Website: slack
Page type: payment
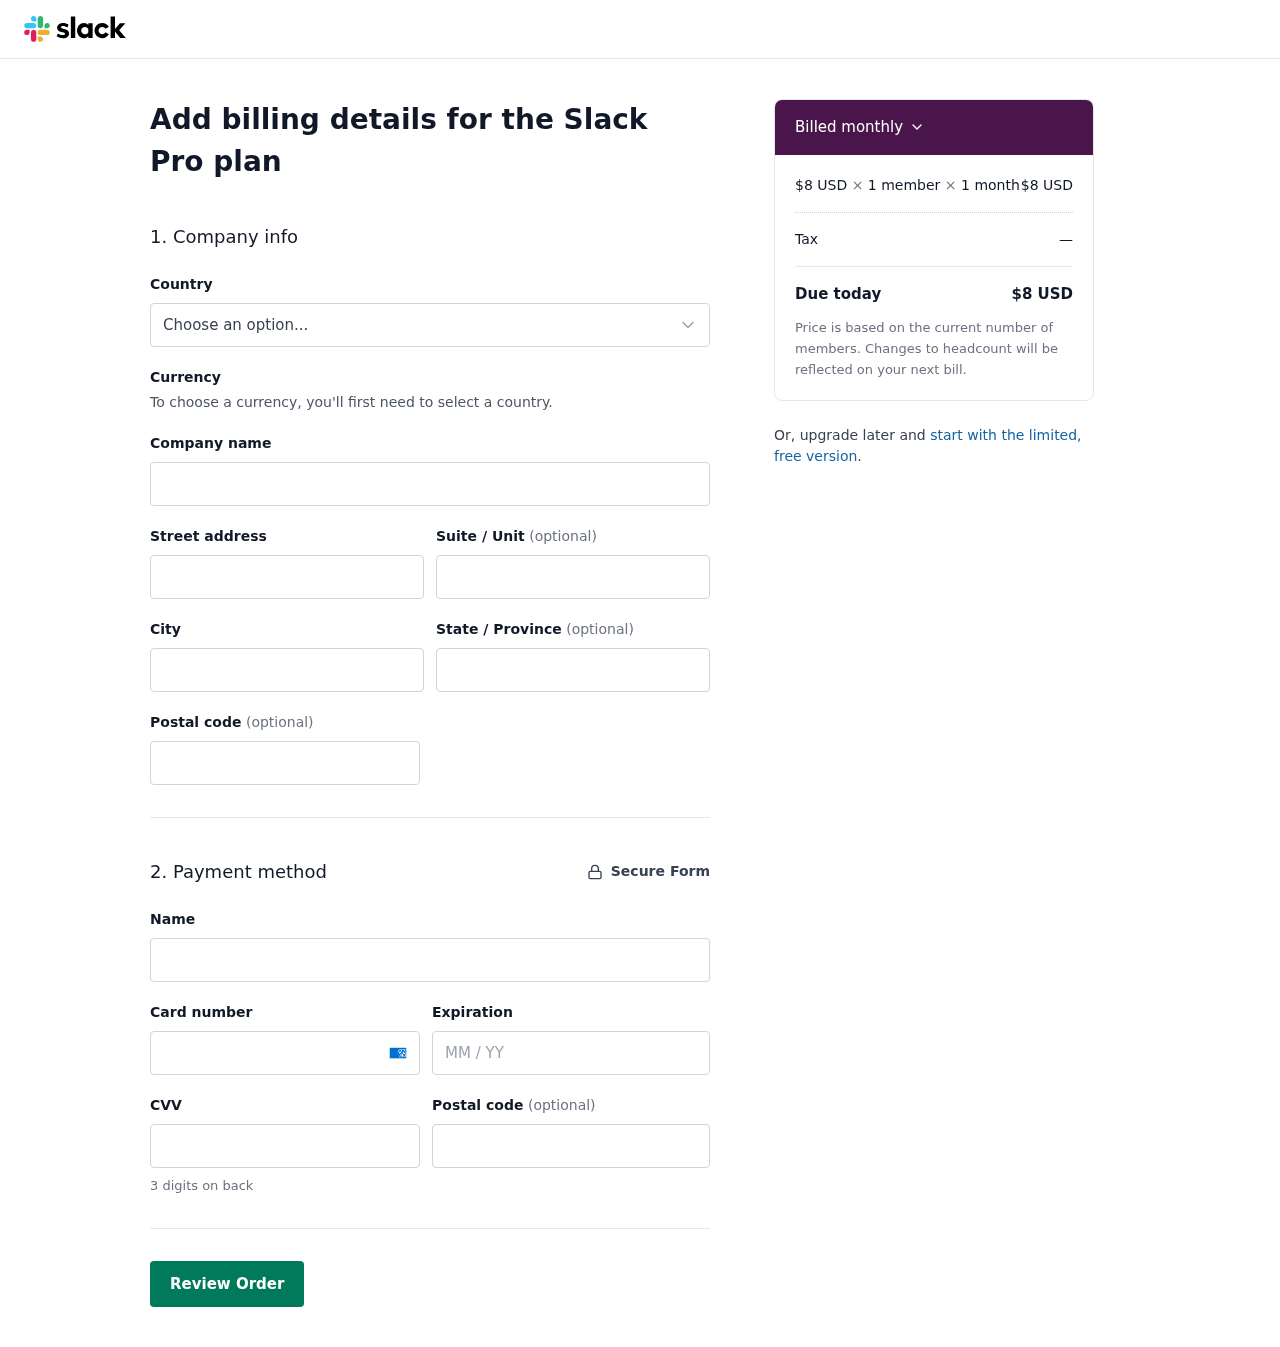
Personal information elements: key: PII_COUNTRY
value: United States
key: PII_COMPANY
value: Mcclure, Marsh and Miranda
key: PII_STREET
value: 108 Brian Lane
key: PII_STREET2
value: Suite 604
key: PII_CITY
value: East Mark
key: PII_STATE
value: Colorado
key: PII_POSTCODE
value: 10369
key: PII_FULLNAME
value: Daniel Walker
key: PII_CARD_NUMBER
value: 3742 8679 4268 634
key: PII_CARD_EXPIRY
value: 09/30
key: PII_CARD_CVV
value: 6786
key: PII_POSTCODE2
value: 14915
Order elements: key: ORDER_PRICE_PER_MEMBER
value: $8 USD
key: ORDER_NUM_MEMBERS
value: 1 member
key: ORDER_NUM_MONTHS
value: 1 month
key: ORDER_SUBTOTAL
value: $8 USD
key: ORDER_TAX
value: —
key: ORDER_TOTAL
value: $8 USD